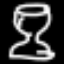
Label: hourglass